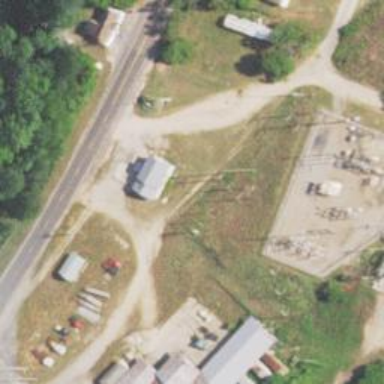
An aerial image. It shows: H-frame power tower design.